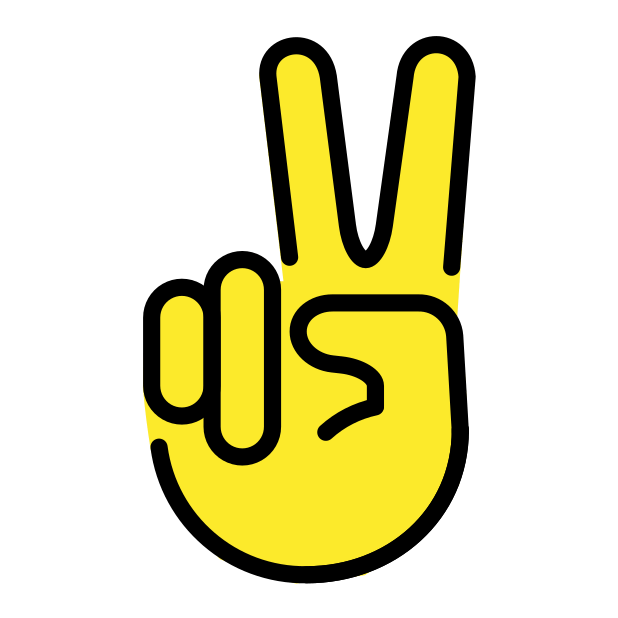
Emoji: ✌
Name: victory hand
Unicode: 0x270c